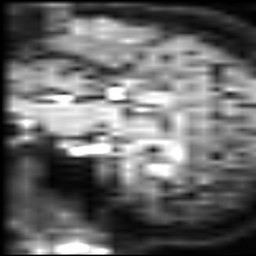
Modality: inplaneT2
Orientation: sagittal